Question: I'm trying to create a system wherein the users can view records in the database, and its corresponding image. My problem is how to present the table in a fashion similar to that of ebay:

Here's my code:
'''
<?php
require_once('header.php');
?>
<?php $list_items = $db->get_results("SELECT * FROM tbl_products"); ?>
<table border="1">
<?php foreach($list_items as $k=>$li){ ?>
<tr>
<td>
<p>
<img src="../img/items/<?php echo $li->str_filename; ?>" width="150px" height="150px">
</p>
<p>
Product Name: <?php echo $li->str_productName; ?>
</p>
<p>
Category: <?php echo $li->str_category; ?>
</p>
<p>
Quantity: <?php echo $li->dbl_qty; ?>
</p>
<p>
Price: <?php echo $li->dbl_price; ?>
</p>
</td>
</tr>
<?php } ?>
</table>
'''
The current code is outputting the records in list view. Wherein, there's only one record per row. What I want is 4-6 records per row. How do I do that?
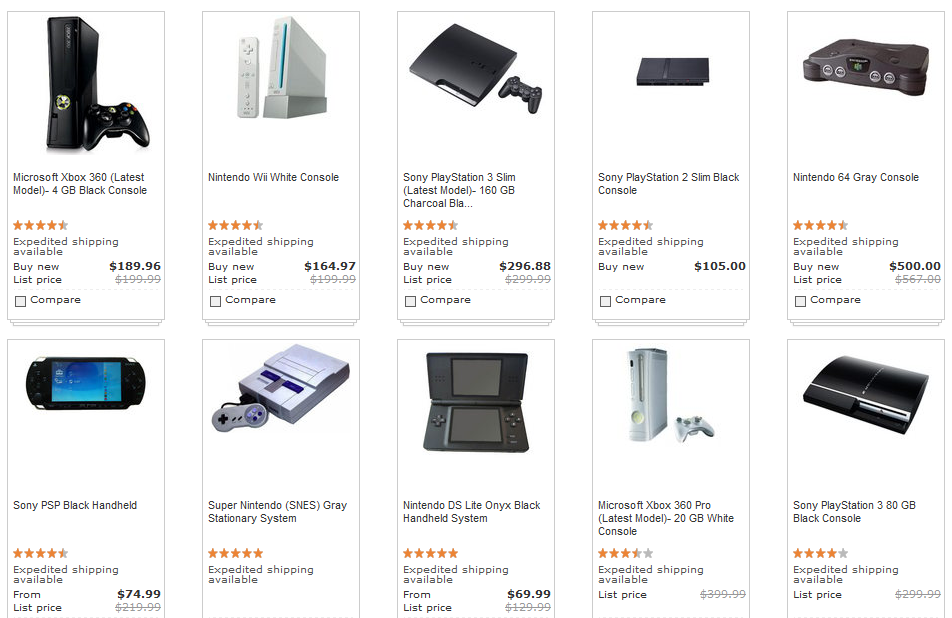
Answer: try this
'''
<table border="1">
<?php
$intMaxColumn=4;
$intCountColumn=1;
foreach($list_items as $k=>$li){
if($intCountColumn==1){
?>
<tr>
<?php
}
?>
<td>
<p>
<img src="../img/items/<?php echo $li->str_filename; ?>" width="150px" height="150px">
</p>
<p>
Product Name: <?php echo $li->str_productName; ?>
</p>
<p>
Category: <?php echo $li->str_category; ?>
</p>
<p>
Quantity: <?php echo $li->dbl_qty; ?>
</p>
<p>
Price: <?php echo $li->dbl_price; ?>
</p>
</td>
<?php
if($intCountColumn==$intMaxColumn){
$intCountColumn=1;
?>
</tr>
<?php
}else{
$intCountColumn++;
}
}
?>
</table>
'''